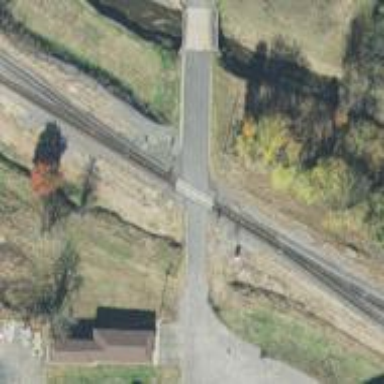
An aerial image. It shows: Railway level crossing.